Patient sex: M
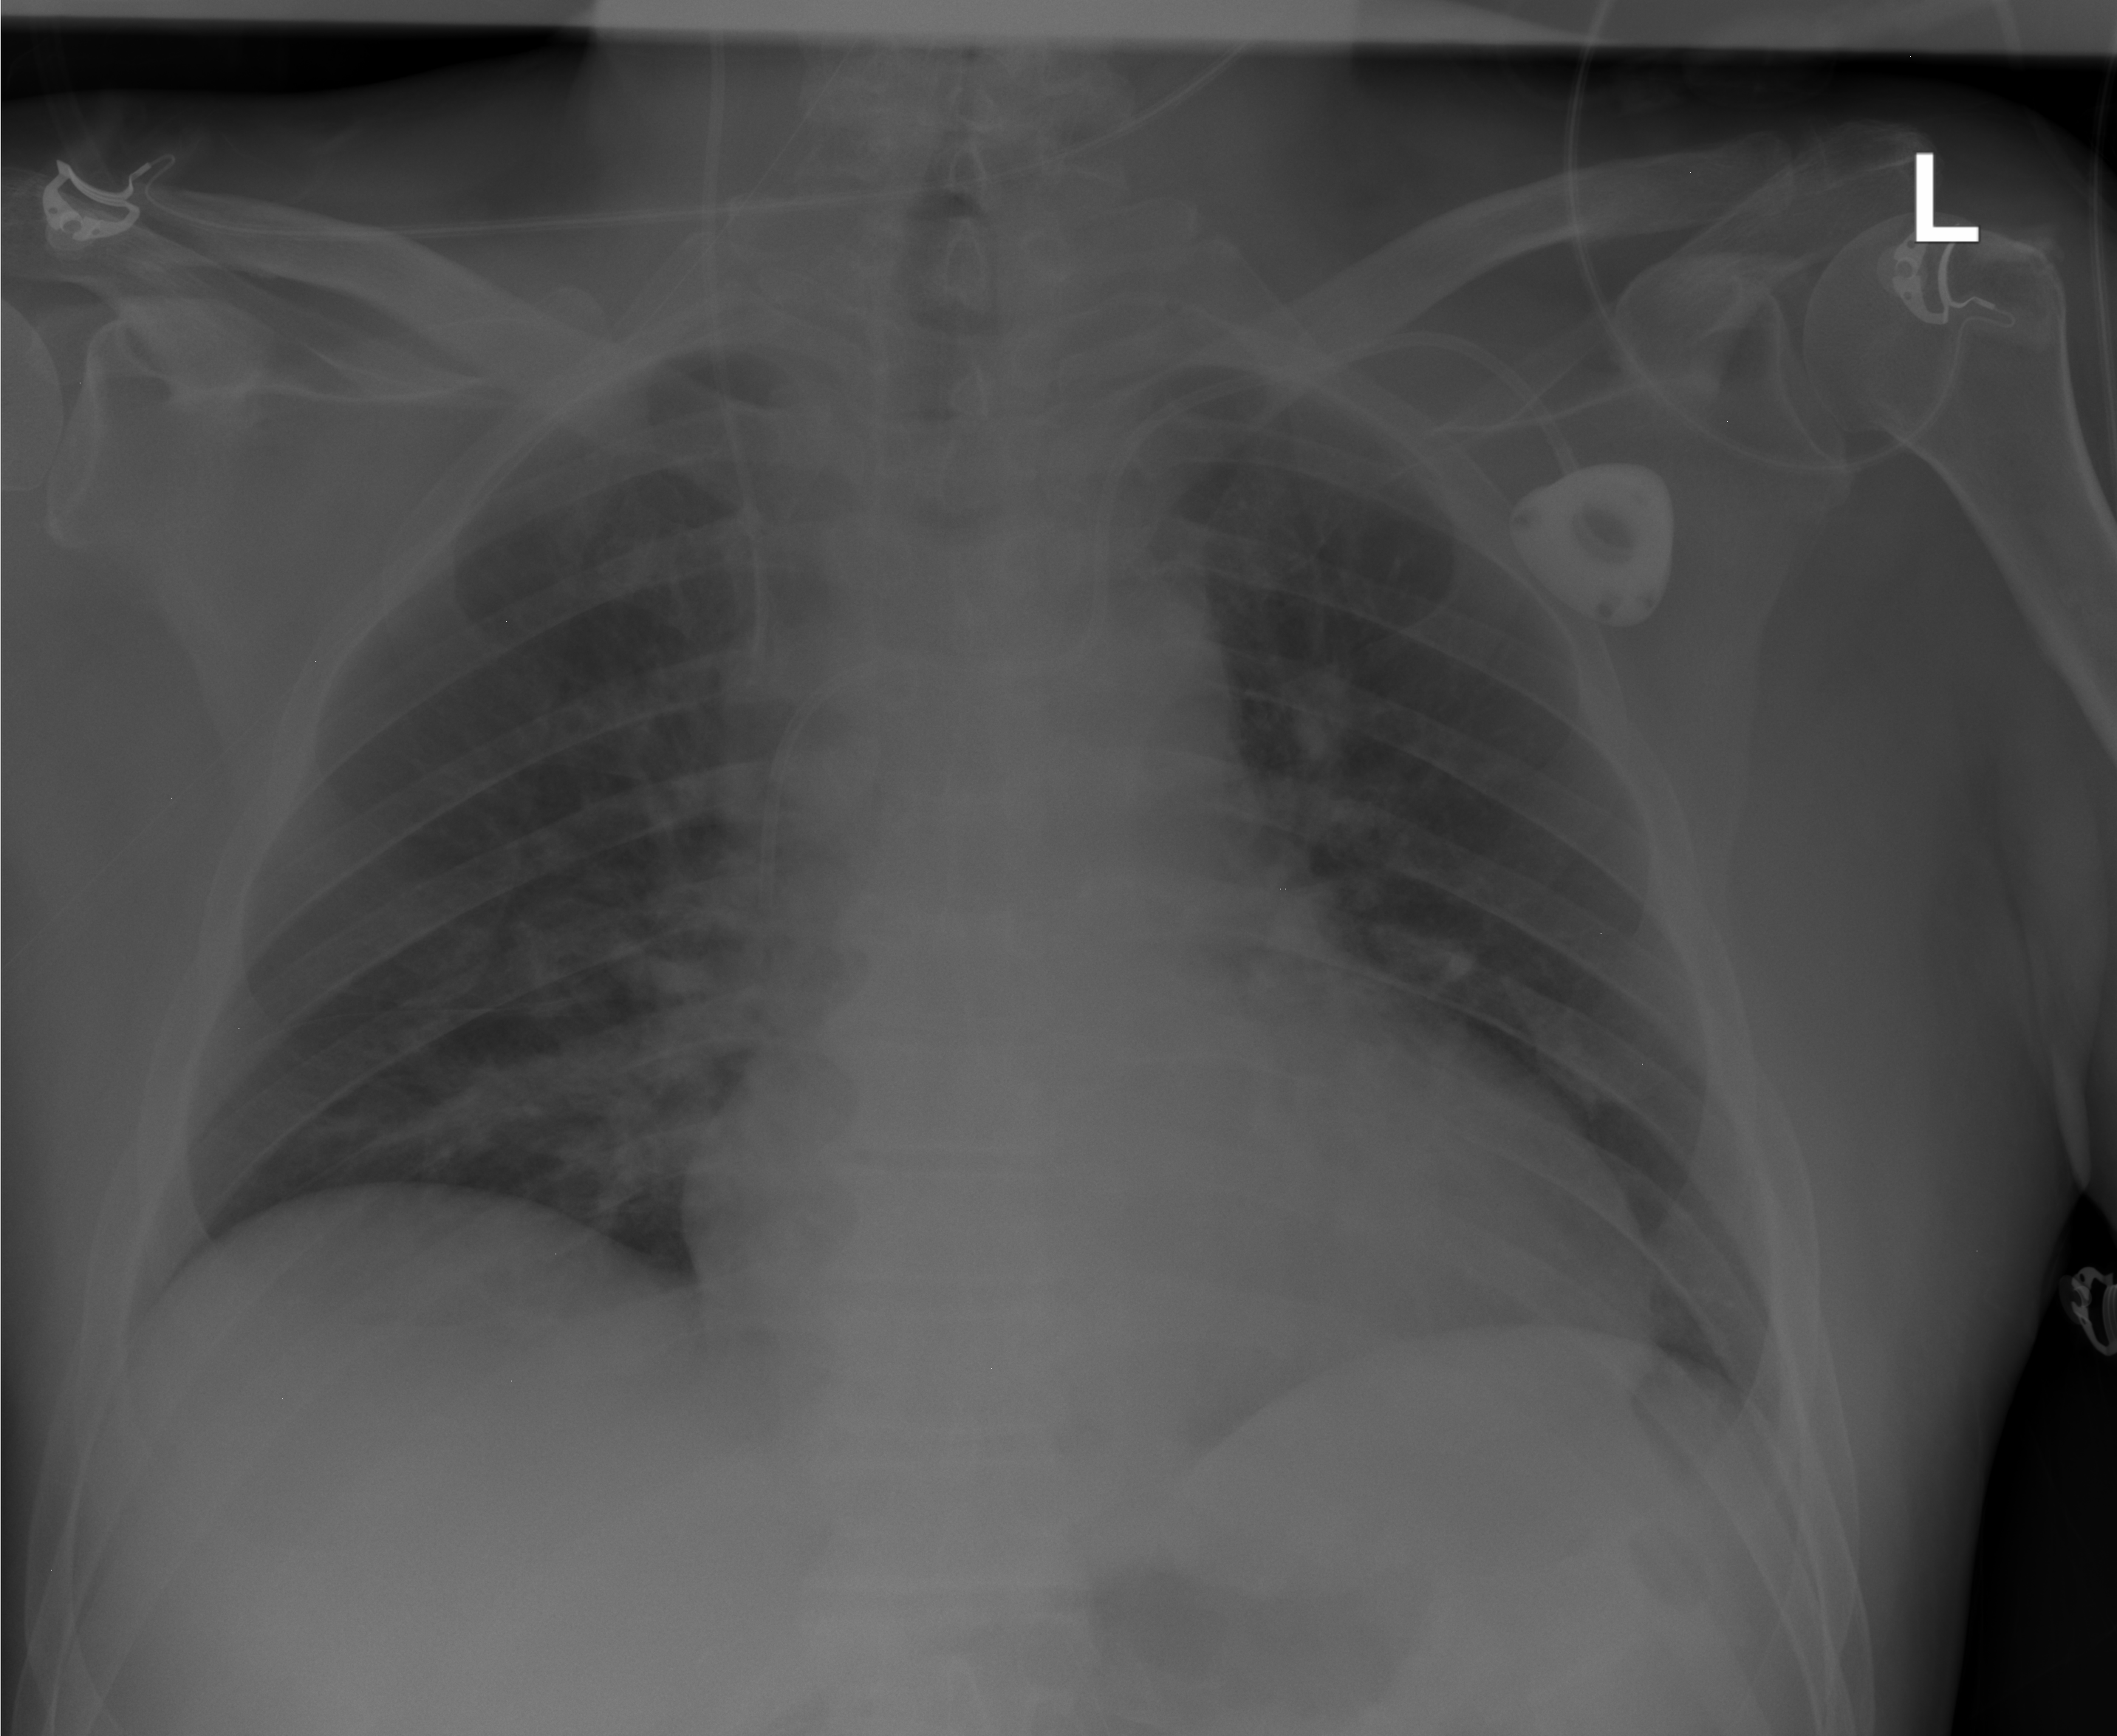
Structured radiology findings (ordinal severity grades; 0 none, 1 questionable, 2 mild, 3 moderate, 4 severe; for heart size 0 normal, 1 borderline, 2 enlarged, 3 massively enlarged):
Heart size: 2
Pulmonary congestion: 2
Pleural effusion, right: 0
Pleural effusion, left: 0
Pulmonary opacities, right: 2
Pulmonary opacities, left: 0
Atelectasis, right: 0
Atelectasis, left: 0